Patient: sex F, age 63
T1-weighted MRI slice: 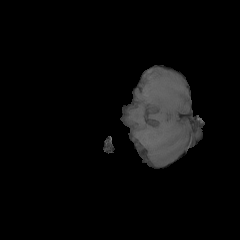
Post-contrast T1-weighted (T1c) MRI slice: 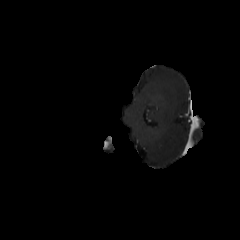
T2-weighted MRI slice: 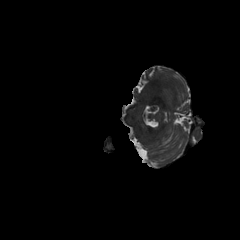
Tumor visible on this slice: no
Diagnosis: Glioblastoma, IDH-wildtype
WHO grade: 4